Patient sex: F
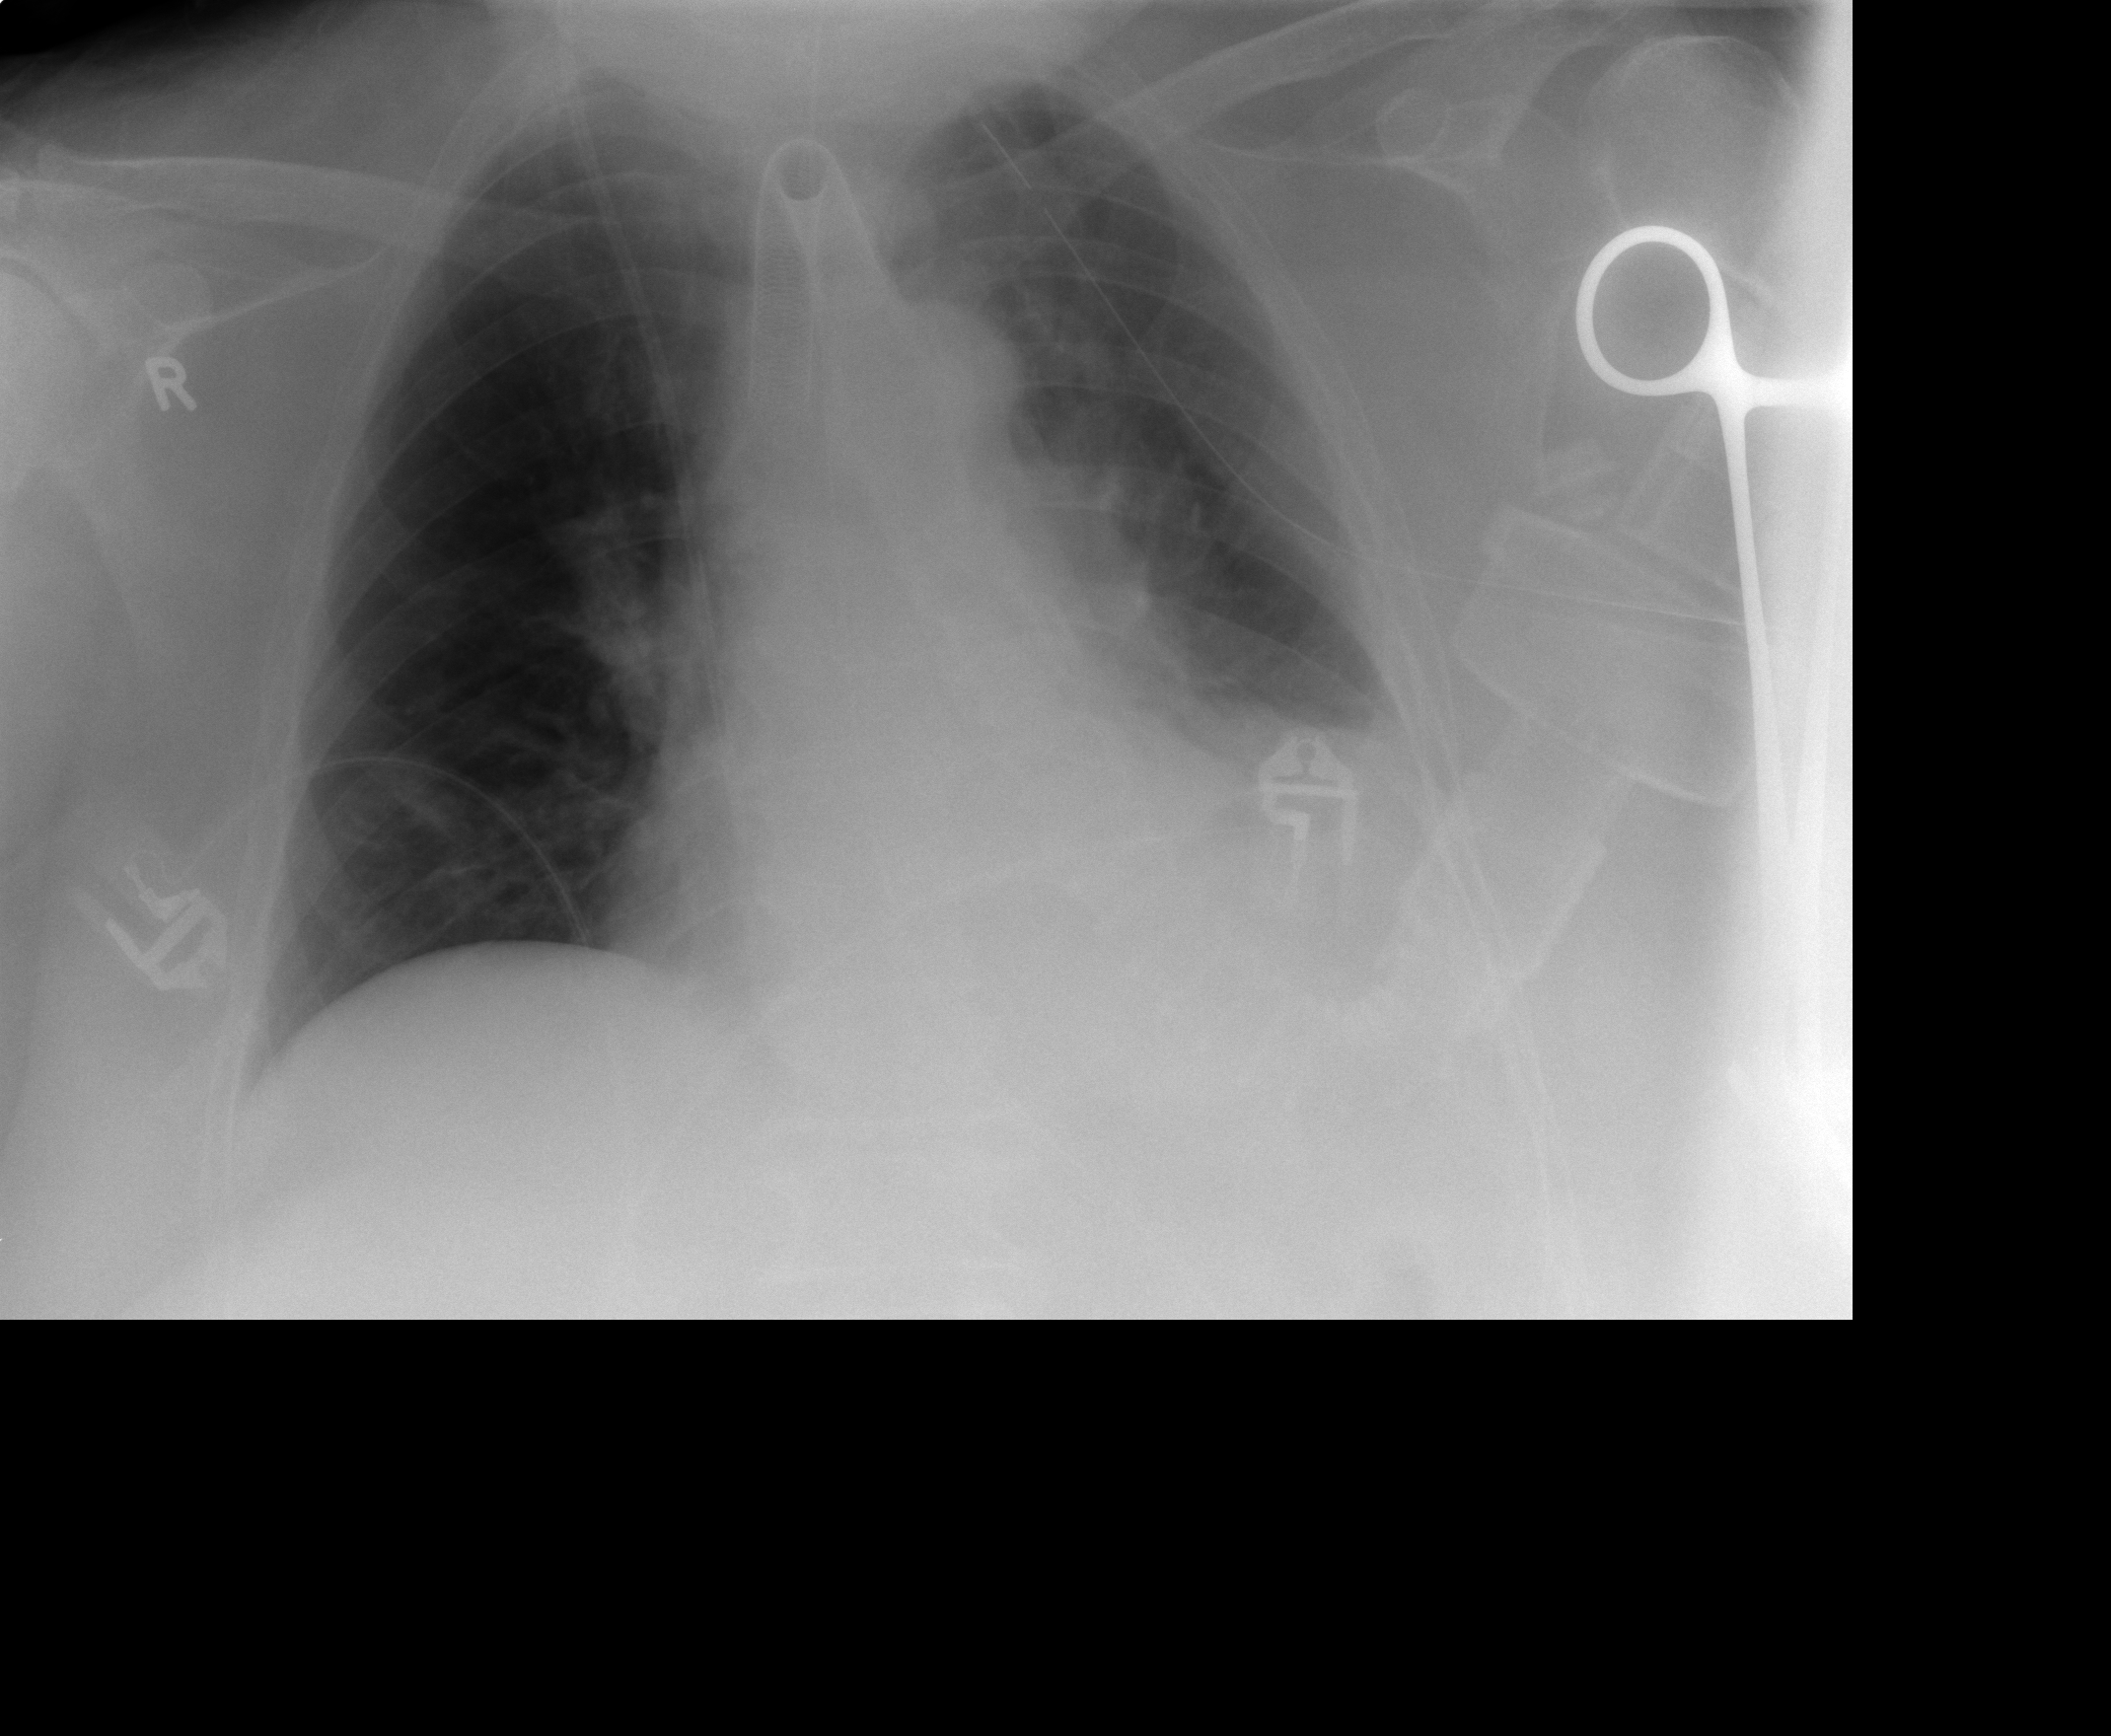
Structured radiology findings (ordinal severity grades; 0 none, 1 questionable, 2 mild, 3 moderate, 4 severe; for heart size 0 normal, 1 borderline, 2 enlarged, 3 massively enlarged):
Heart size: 2
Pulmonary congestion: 2
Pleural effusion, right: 0
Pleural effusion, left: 2
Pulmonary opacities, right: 0
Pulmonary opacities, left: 0
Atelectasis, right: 2
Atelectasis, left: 2